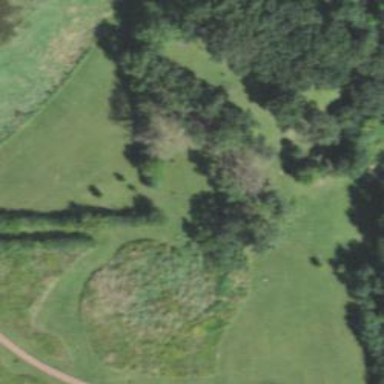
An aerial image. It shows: Disc golf basket.